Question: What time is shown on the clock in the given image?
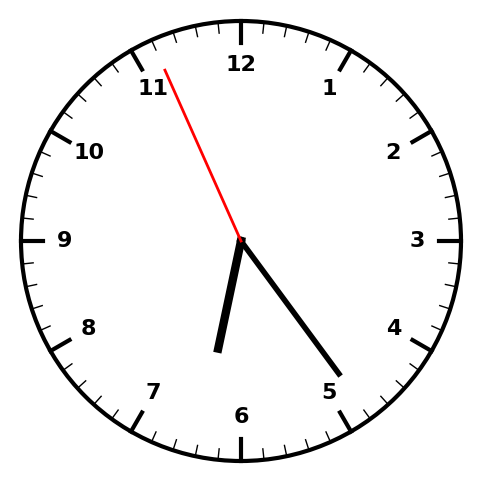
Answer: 06:23:56